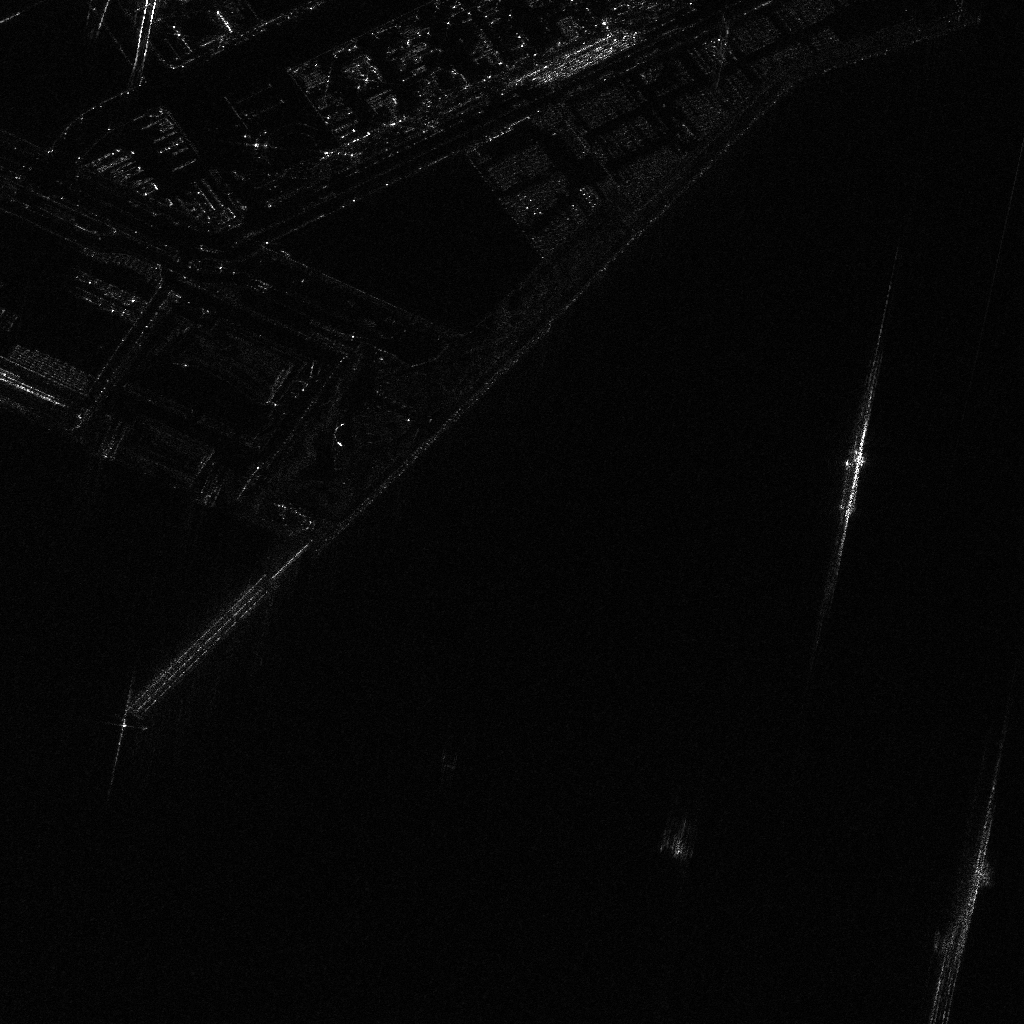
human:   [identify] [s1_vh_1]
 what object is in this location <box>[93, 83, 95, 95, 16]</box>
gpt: <ref>1 medium cell-container at the bottom right</ref>

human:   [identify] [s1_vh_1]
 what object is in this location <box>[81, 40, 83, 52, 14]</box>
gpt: <ref>1 medium cell-container at the right</ref>